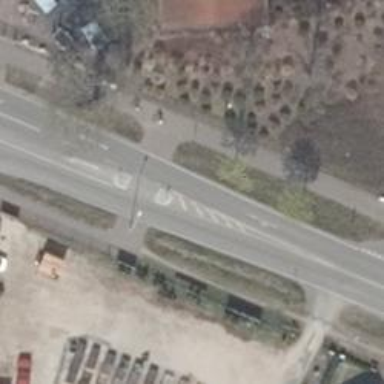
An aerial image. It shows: Uncontrolled footway crossing with median island.